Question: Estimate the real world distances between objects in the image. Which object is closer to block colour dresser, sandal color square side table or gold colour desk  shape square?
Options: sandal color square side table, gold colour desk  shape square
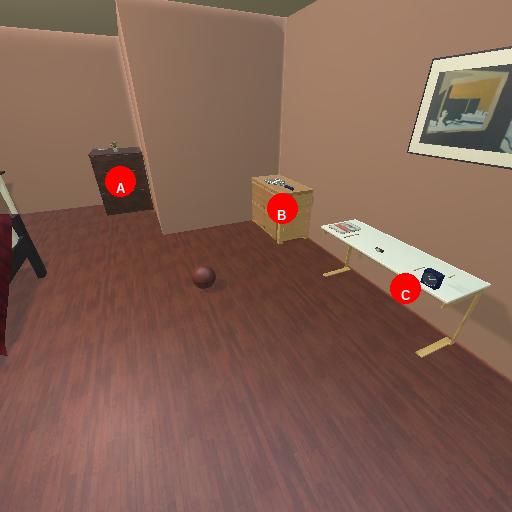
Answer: sandal color square side table